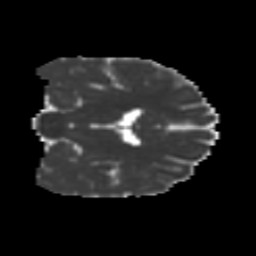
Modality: MD
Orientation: coronal
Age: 17
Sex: male
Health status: ill
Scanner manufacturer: ge
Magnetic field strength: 3 T
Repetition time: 6.752 s
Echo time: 0.079 s